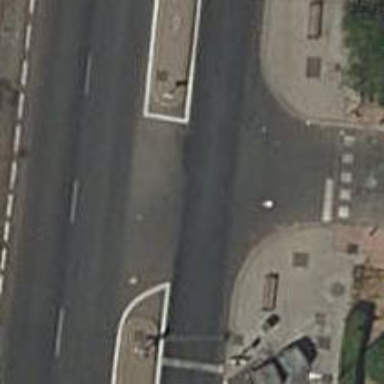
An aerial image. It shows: Road with traffic signals.